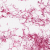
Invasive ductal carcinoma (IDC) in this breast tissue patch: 0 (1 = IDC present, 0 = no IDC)